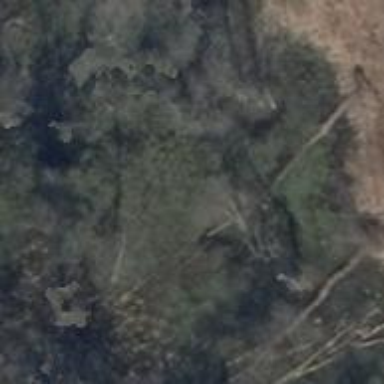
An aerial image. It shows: Wetland area.